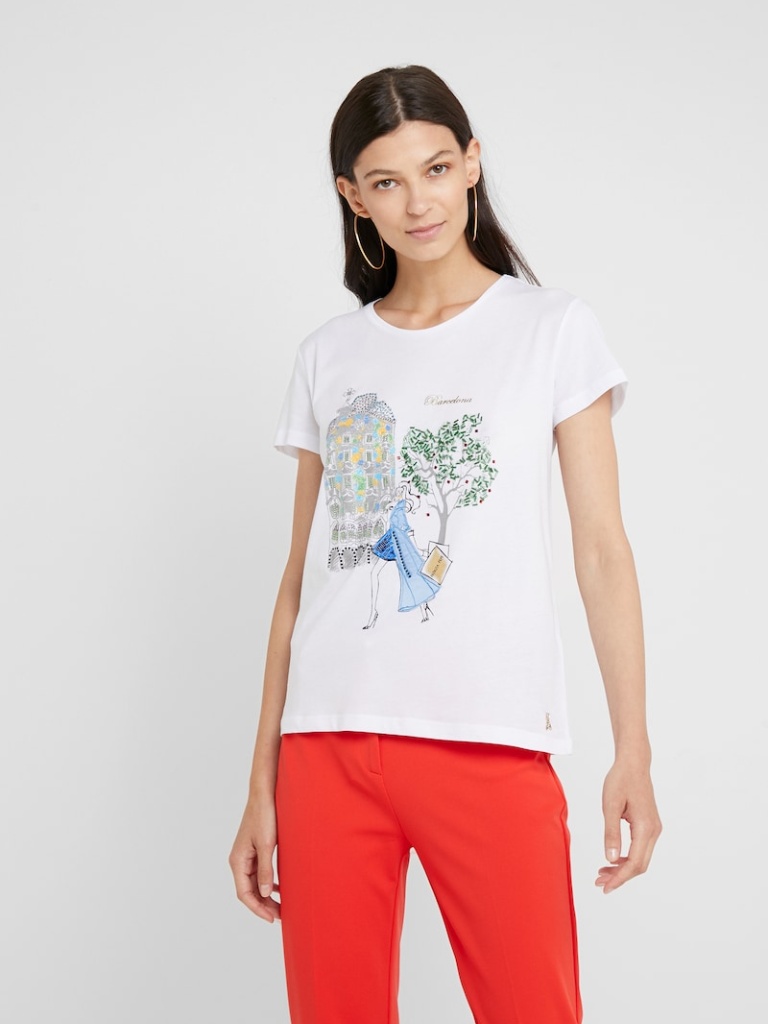
cotton relaxed short sleeve hip length Untucked crew t-shirt